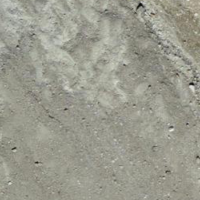
EUNIS habitat code: 48
Species observed at this site:
Lotus alpinus